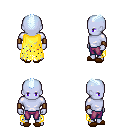
a pixel art fantasy rpg character, male body template, dark elf, purple skin, yellow tattered cape, magenta pants, white cyan short mohawk hairstyle, leather bracers, brown slippers, four views (front, back, left, right), 2x2 character sprite sheet, small pixel art, hard edges, no anti-aliasing